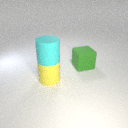
large green rubber cube to the right of large yellow rubber cylinder